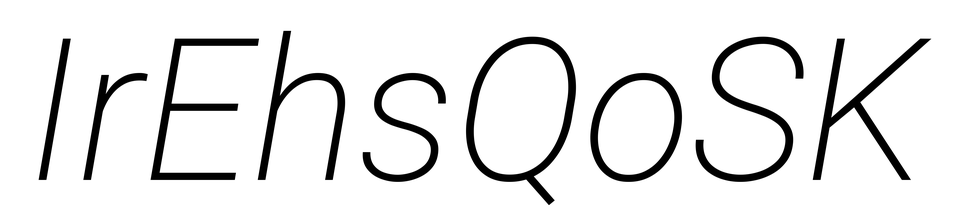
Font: Roboto-Italic_ExtraLight_Italic